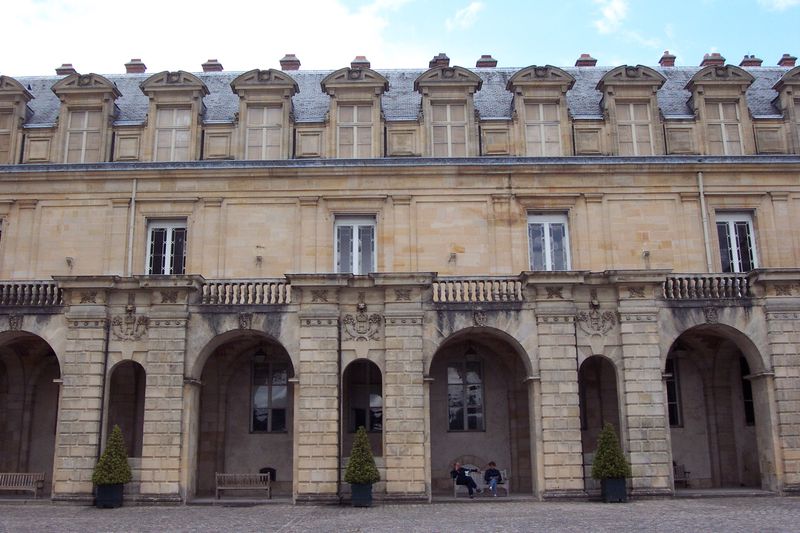
Titel: Schloss Fontainebleau unter Franz I.
Künstler: Gilles Le Breton
Standort: Fontainebleau, Schloss (EU - F)
Schlagwörter: himmel, wolken, bäume, menschen, fenster, frankreich, pfeiler, dach, gebäude, haus, schloss, leute, wand, architektur, barock, stein, busch, büsche, front, balkon, bäumchen, bogen, fassade, mauer, bank, querformat, foto, bögen, arkade, balustrade, arkaden, bänke, rustika, gaube, laubengang, palais, attika, baluster, balustraden, atika, gesprengter segmentgiebel